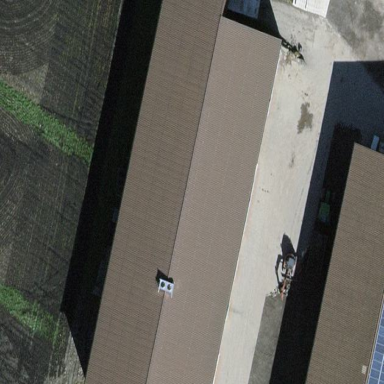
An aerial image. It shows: Farm auxiliary building.